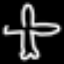
Label: airplane